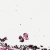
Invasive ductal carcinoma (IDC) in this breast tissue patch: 0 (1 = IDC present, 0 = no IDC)